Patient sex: F
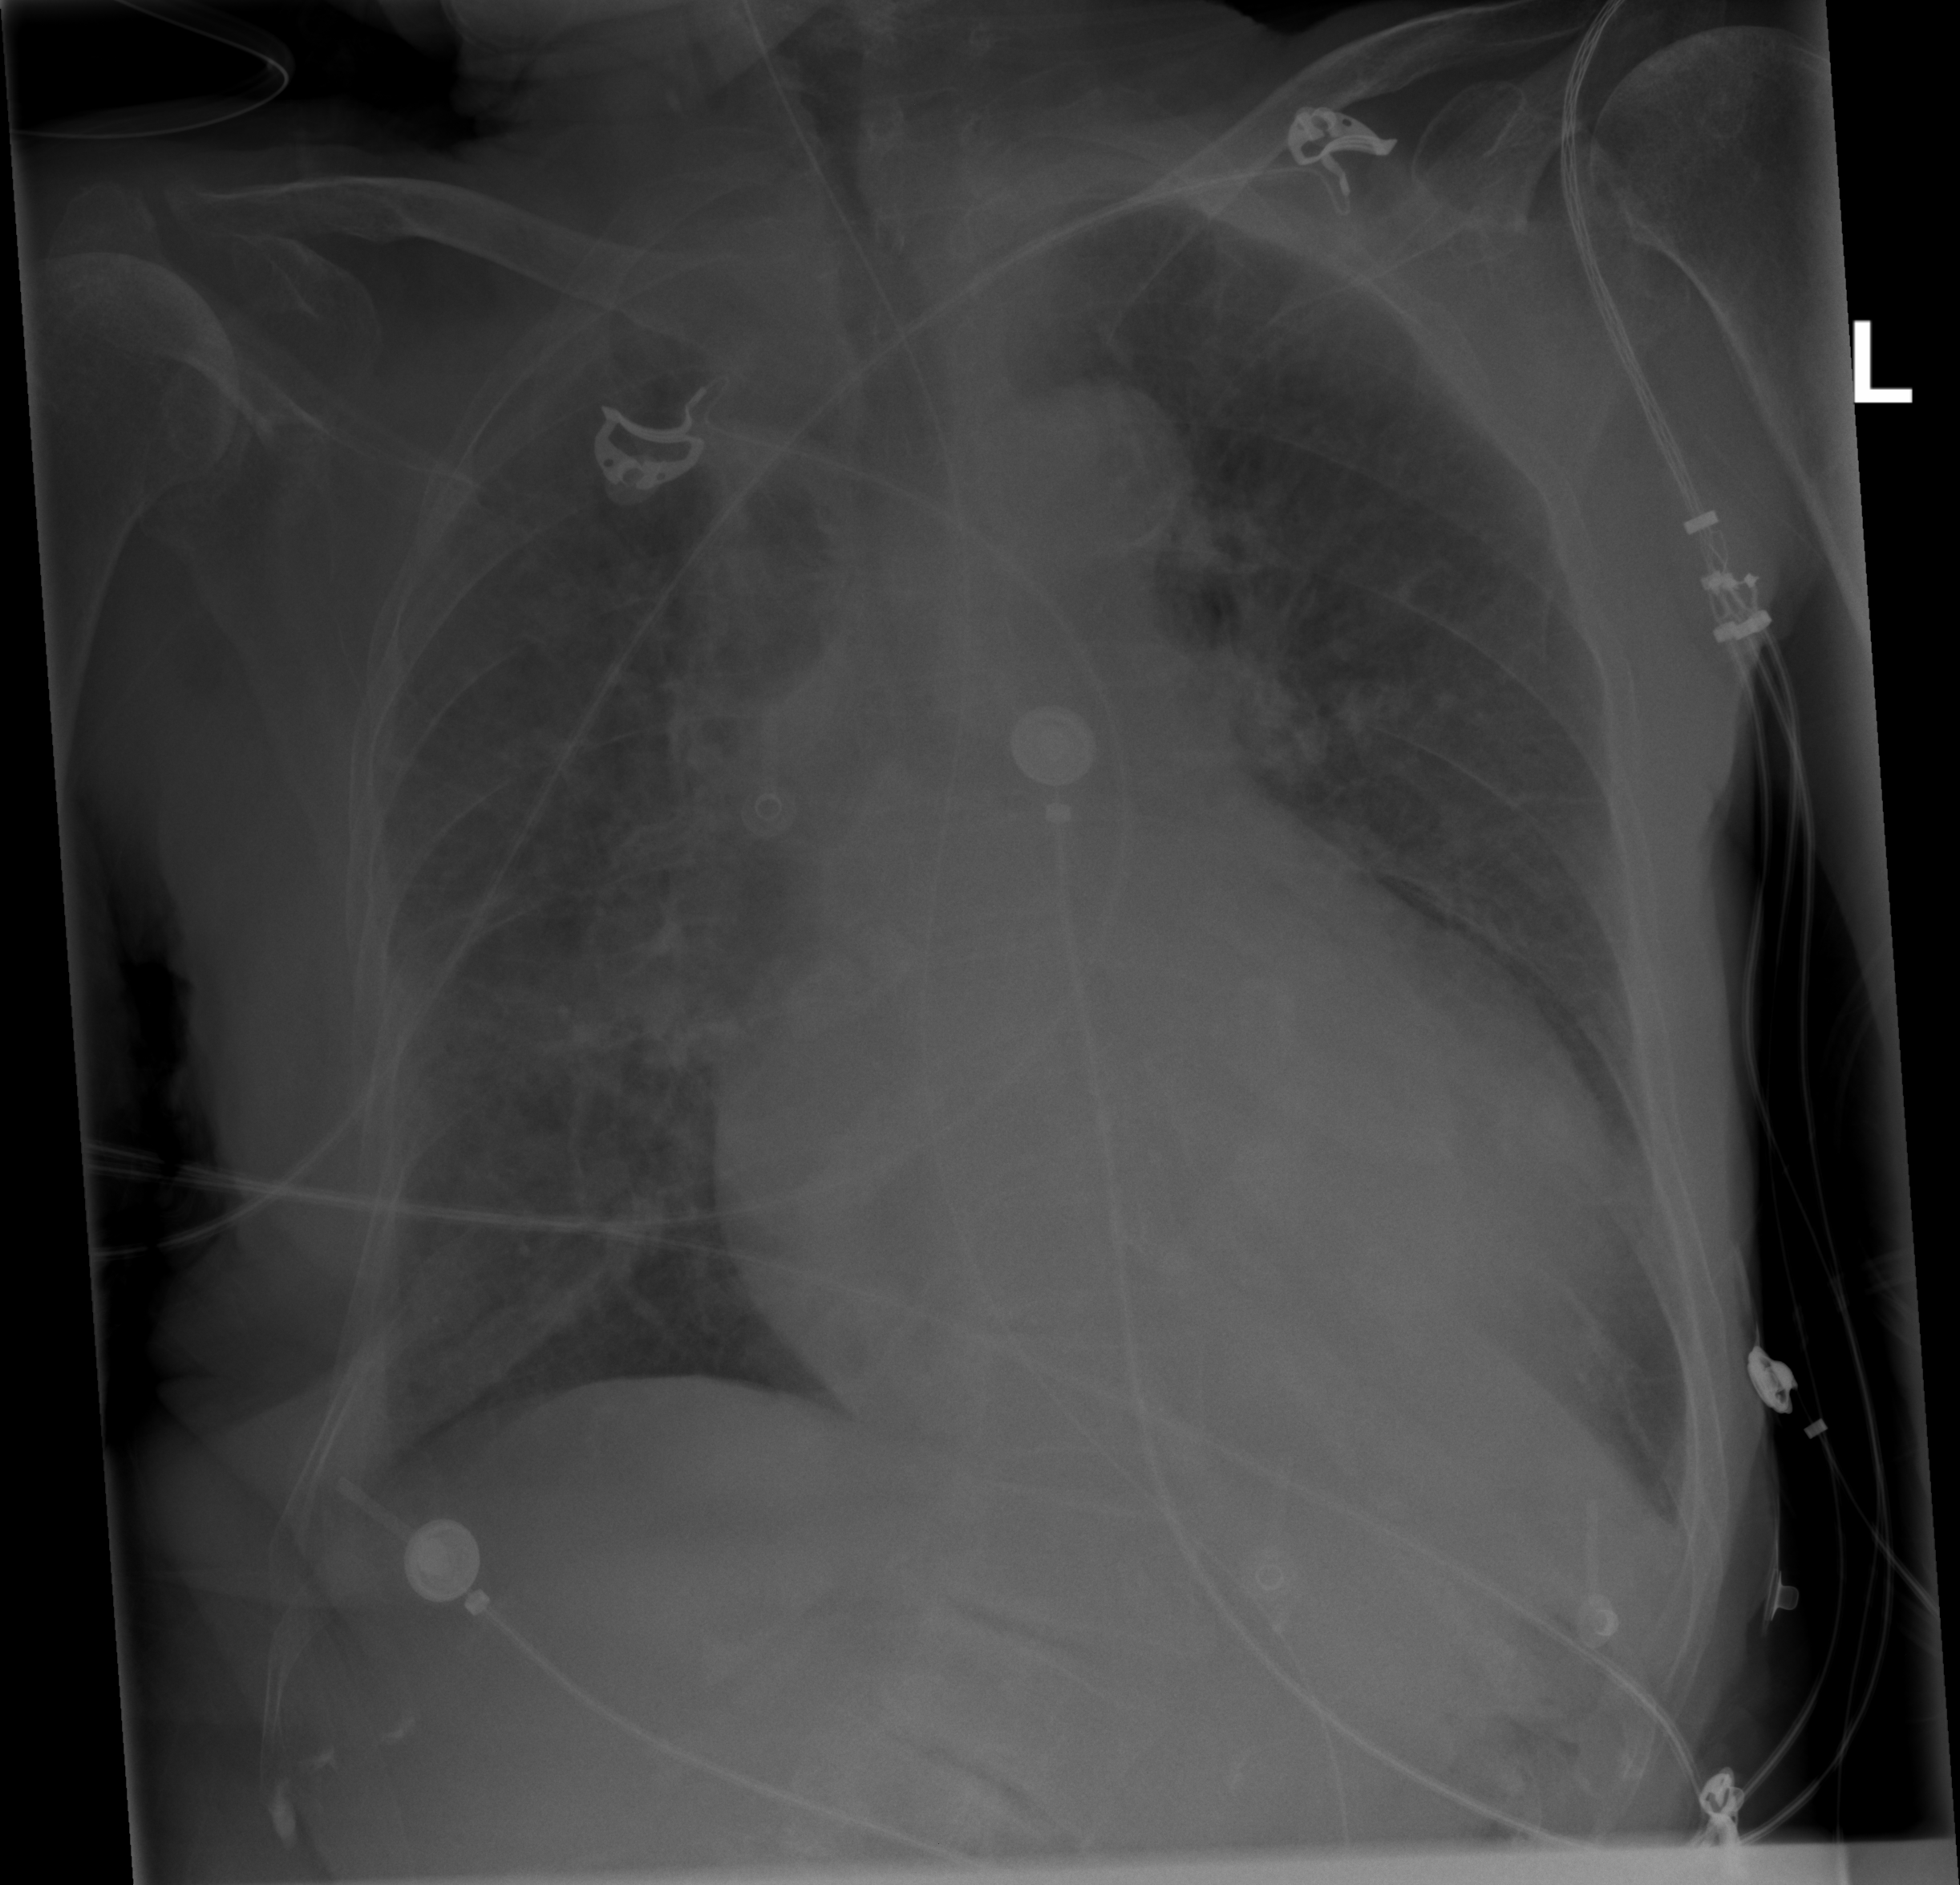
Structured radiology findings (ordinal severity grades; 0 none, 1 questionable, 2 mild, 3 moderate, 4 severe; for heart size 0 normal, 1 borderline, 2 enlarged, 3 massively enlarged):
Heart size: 3
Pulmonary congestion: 2
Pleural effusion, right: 2
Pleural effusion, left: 1
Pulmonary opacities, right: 0
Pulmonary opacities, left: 0
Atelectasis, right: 2
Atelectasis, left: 2